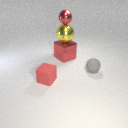
small gray rubber sphere to the right of small red rubber cube